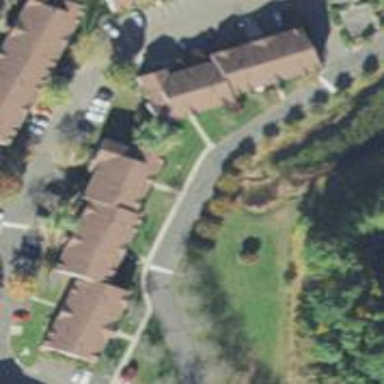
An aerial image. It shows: Footway.